Aerial crown-view tile of a tropical tree (Barro Colorado Island, Panama), acquired 20250414:
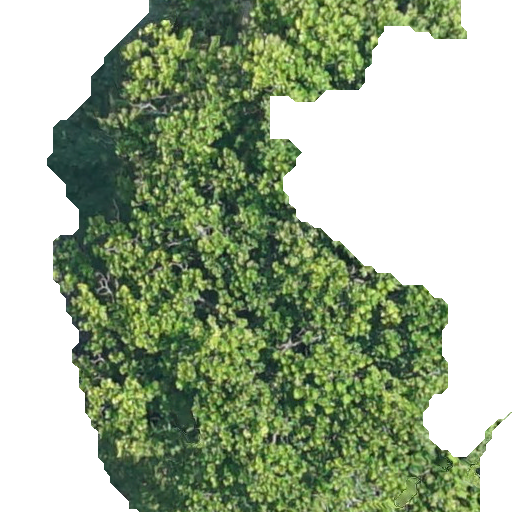
Species: Anacardium excelsum
GBIF accepted scientific name: Anacardium excelsum
Crown area: 257.759 m²